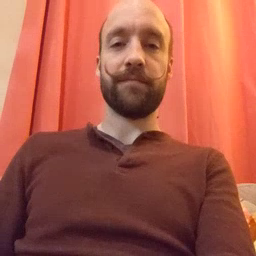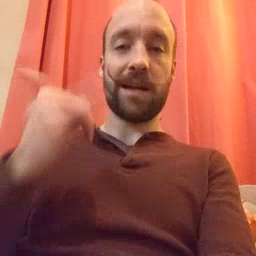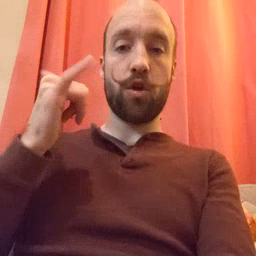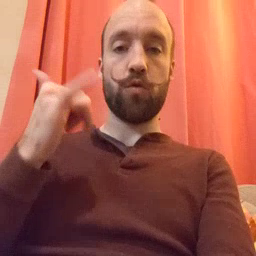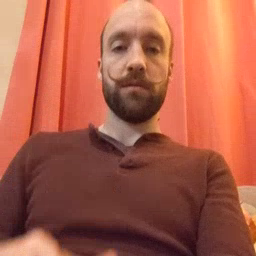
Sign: yellow